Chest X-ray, PA view. Patient: 53 years old, sex M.
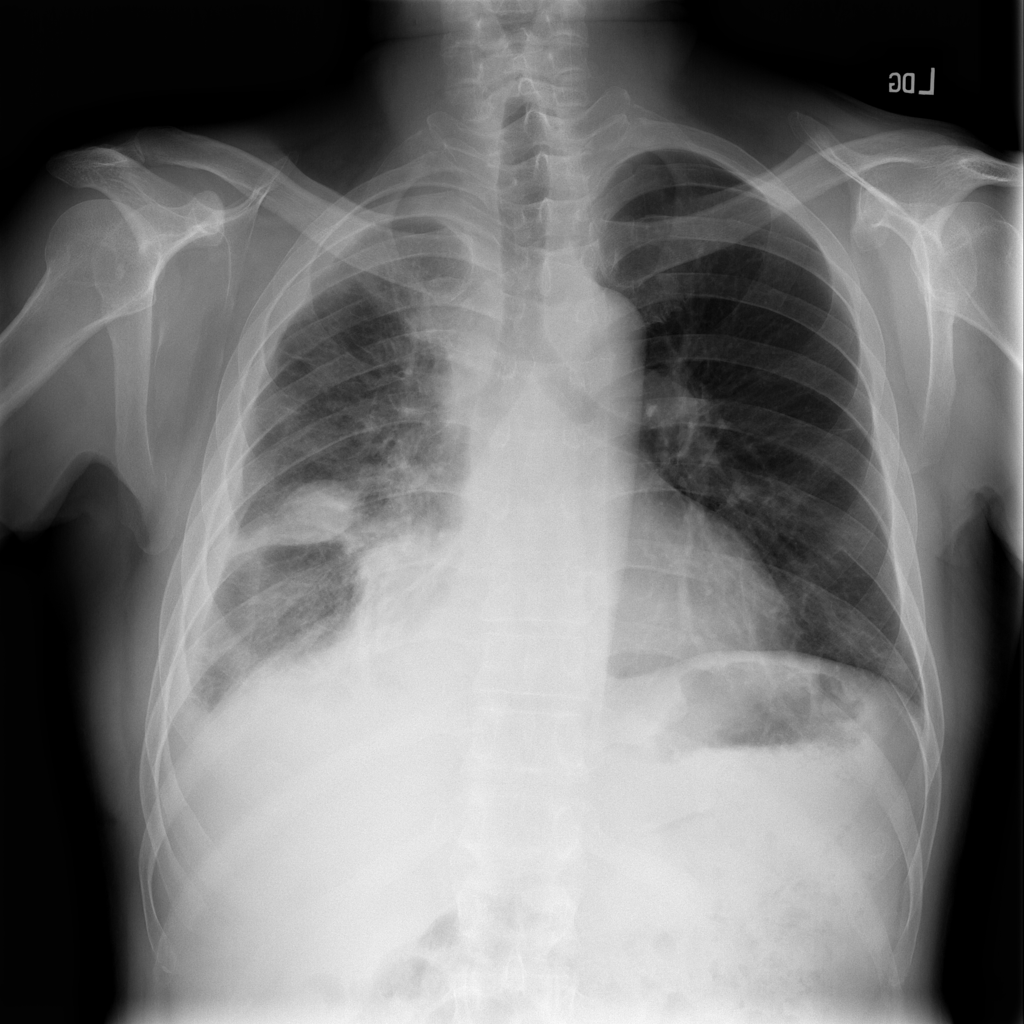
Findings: Mass, Pleural_Thickening